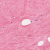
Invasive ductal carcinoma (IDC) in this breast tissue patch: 0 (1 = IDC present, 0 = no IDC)